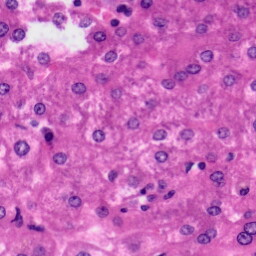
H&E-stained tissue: Liver